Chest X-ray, PA view. Patient: 38 years old, sex F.
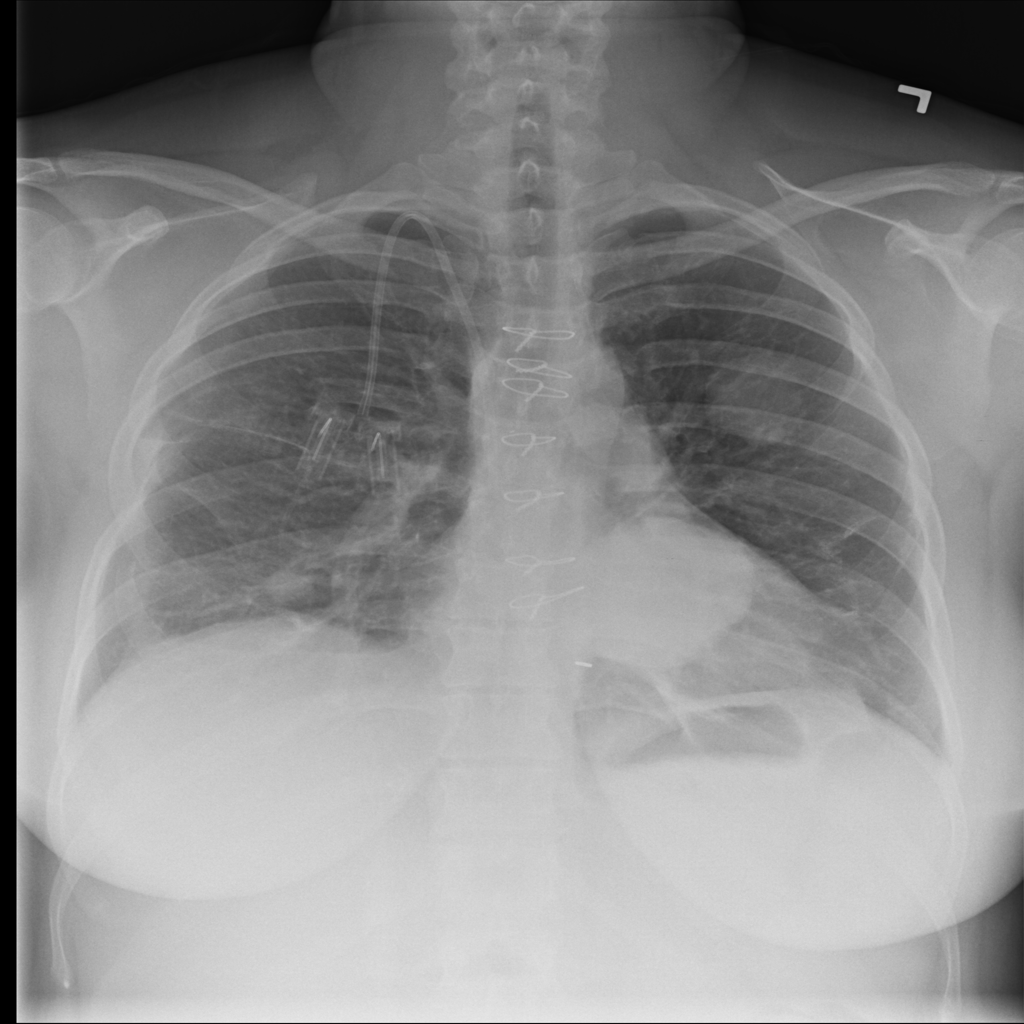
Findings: Mass, Nodule